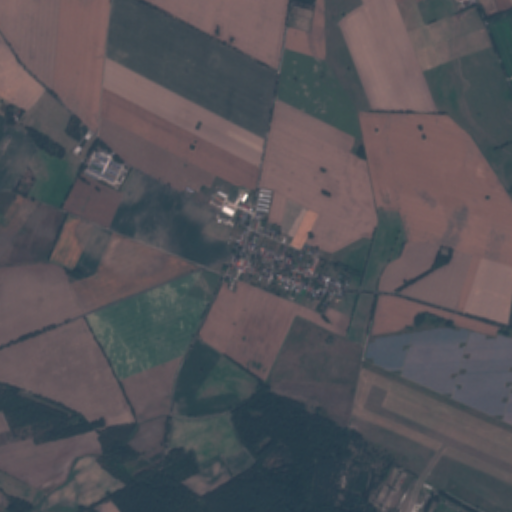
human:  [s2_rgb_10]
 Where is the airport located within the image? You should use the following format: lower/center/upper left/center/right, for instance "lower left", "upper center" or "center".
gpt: The airport is located in the lower right of the image.
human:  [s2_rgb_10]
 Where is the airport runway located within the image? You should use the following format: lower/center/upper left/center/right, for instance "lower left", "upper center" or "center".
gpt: The airport runway is located in the lower right of the image.
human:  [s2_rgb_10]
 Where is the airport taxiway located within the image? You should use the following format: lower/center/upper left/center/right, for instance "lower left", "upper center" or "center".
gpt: The airport taxiway is located in the lower right of the image.
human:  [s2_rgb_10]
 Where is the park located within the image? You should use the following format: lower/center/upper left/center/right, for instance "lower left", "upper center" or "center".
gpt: The park is located in the center right of the image.
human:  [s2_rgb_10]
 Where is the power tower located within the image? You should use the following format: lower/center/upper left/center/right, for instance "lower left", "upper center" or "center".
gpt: The power tower is located in the upper of the image.
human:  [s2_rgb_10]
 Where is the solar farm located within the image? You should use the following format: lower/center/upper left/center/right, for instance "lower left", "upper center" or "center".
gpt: The solar farm is located in the lower right of the image.
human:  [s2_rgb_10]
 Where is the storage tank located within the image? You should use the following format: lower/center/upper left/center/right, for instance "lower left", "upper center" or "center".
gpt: The storage tank is located in the upper right of the image.
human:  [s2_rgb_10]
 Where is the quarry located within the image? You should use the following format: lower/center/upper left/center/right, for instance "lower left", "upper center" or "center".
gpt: There is no quarry in the image.